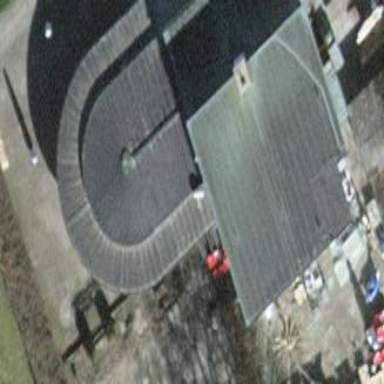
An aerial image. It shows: Restaurant in building.